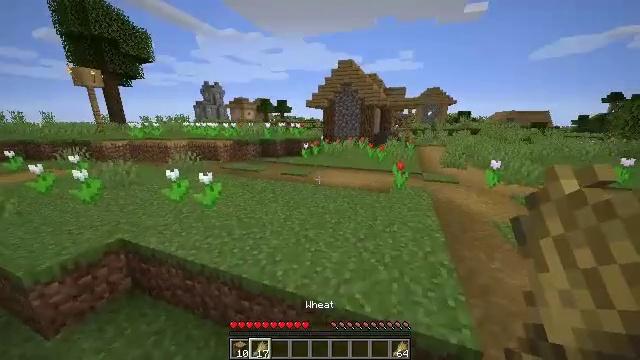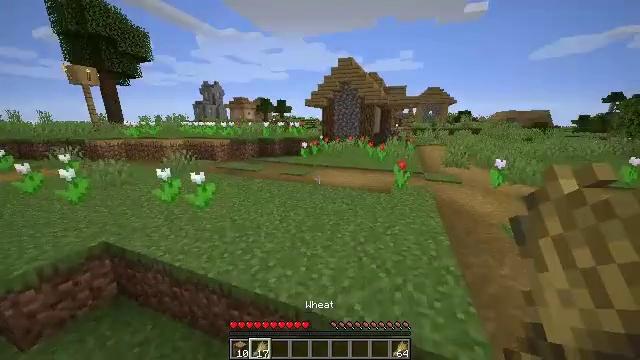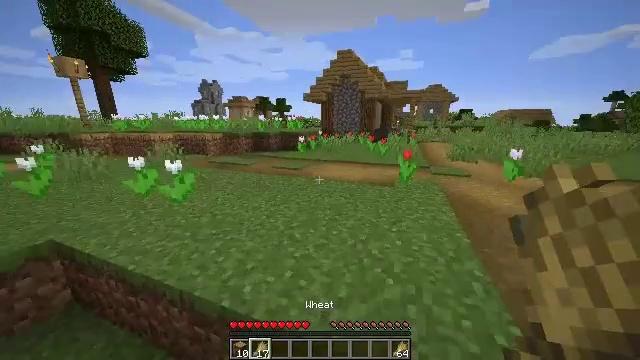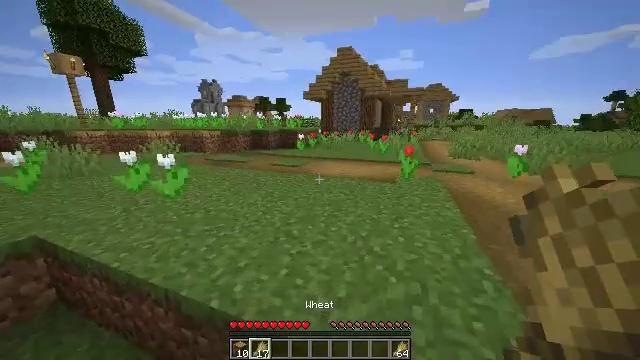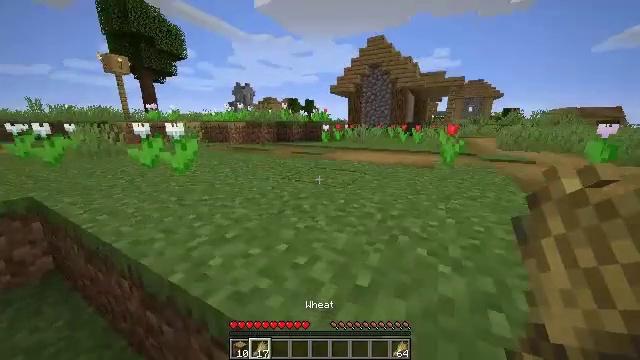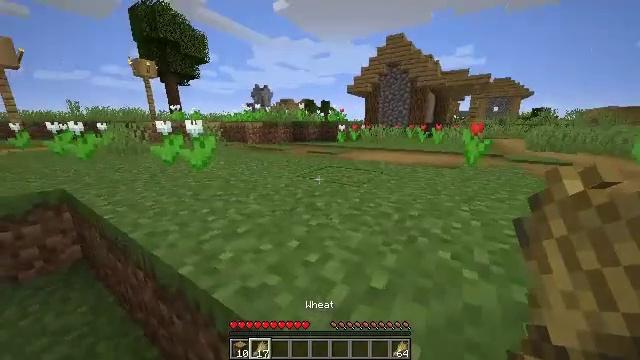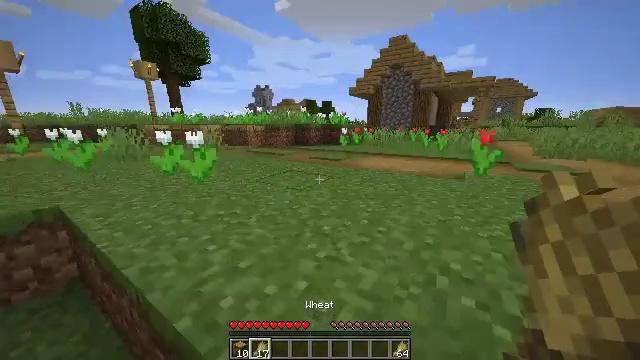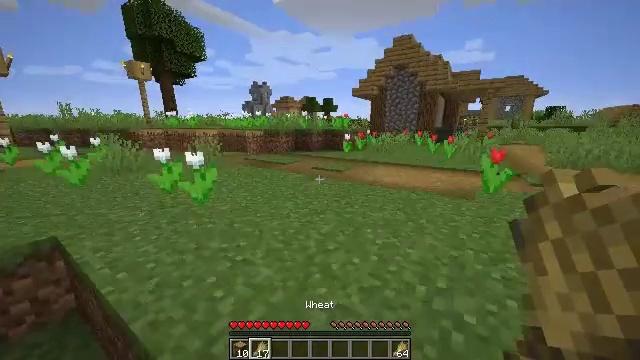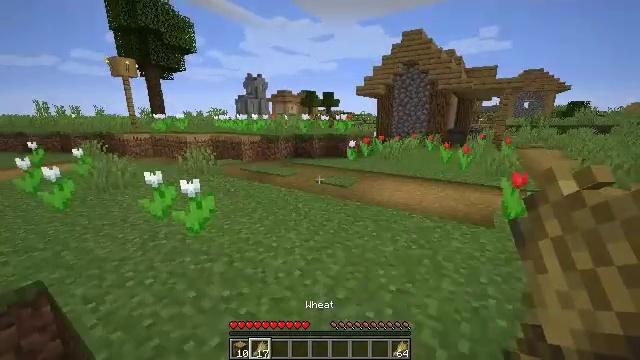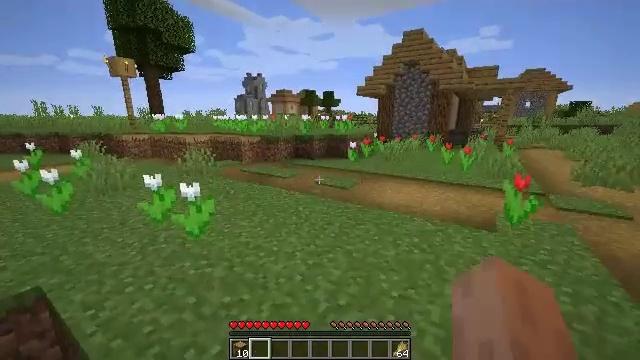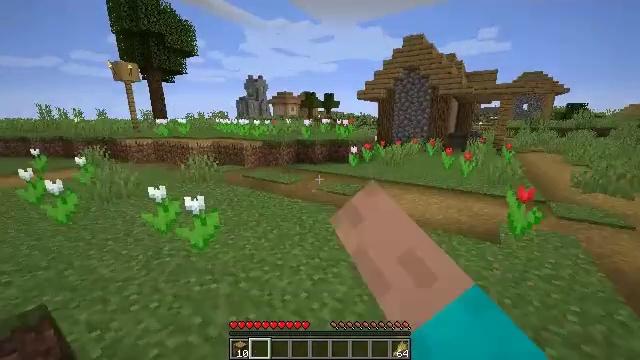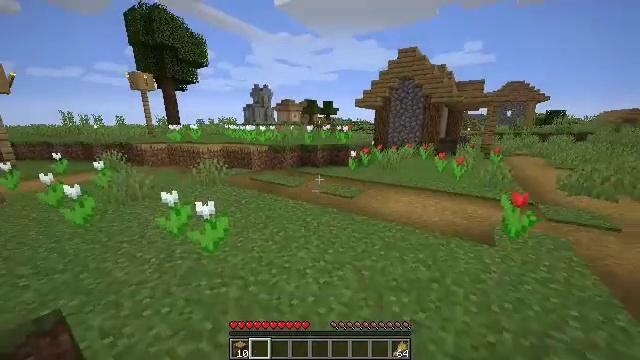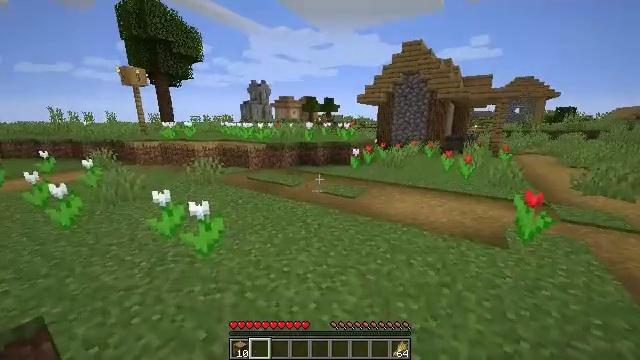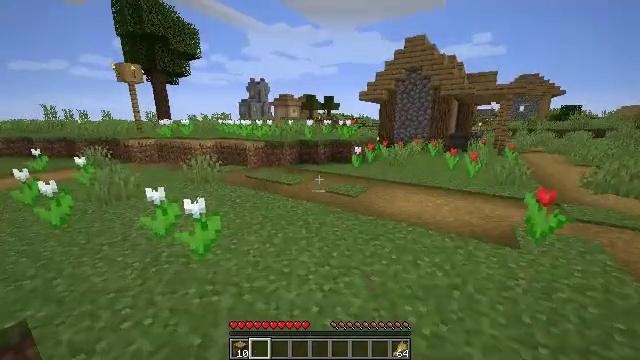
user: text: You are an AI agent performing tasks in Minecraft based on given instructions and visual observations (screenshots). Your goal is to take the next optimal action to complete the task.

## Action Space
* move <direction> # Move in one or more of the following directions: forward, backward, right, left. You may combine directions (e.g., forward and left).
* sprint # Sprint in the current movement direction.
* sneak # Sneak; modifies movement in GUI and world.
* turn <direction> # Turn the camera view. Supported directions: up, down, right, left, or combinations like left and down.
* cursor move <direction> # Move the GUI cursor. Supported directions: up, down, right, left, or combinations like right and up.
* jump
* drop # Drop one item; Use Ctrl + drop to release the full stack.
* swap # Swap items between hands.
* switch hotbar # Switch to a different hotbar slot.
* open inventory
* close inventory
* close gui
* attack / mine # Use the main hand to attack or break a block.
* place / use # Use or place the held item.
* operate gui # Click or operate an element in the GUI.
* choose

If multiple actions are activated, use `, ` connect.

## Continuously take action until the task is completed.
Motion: motion action
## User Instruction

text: Drop wheat from the inventory.
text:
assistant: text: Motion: move forward, sprint
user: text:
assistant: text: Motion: move forward, sprint
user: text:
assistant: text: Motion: move forward, sprint
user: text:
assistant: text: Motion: move forward, sprint, turn left
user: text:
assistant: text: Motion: move forward, sprint, turn left
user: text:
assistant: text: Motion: move forward, sprint, jump
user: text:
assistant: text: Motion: move forward, sprint, jump
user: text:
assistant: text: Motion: move forward, sprint, jump
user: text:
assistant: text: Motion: move forward, sprint, jump, drop
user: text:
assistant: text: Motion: move forward, sprint, jump, drop
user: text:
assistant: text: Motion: move forward, sprint, jump, drop
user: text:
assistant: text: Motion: move forward, sprint, jump, drop
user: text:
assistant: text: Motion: move forward, sprint, jump
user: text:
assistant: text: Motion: sprint, jump